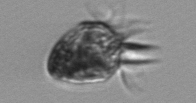
Label: Ciliophora